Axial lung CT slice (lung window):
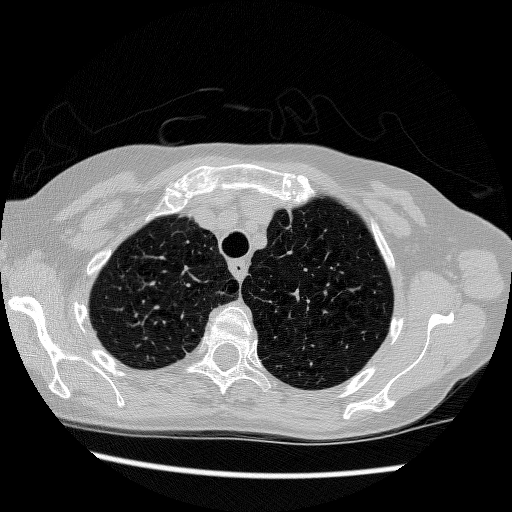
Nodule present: no